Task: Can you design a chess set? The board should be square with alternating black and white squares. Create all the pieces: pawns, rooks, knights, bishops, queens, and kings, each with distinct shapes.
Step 2815:
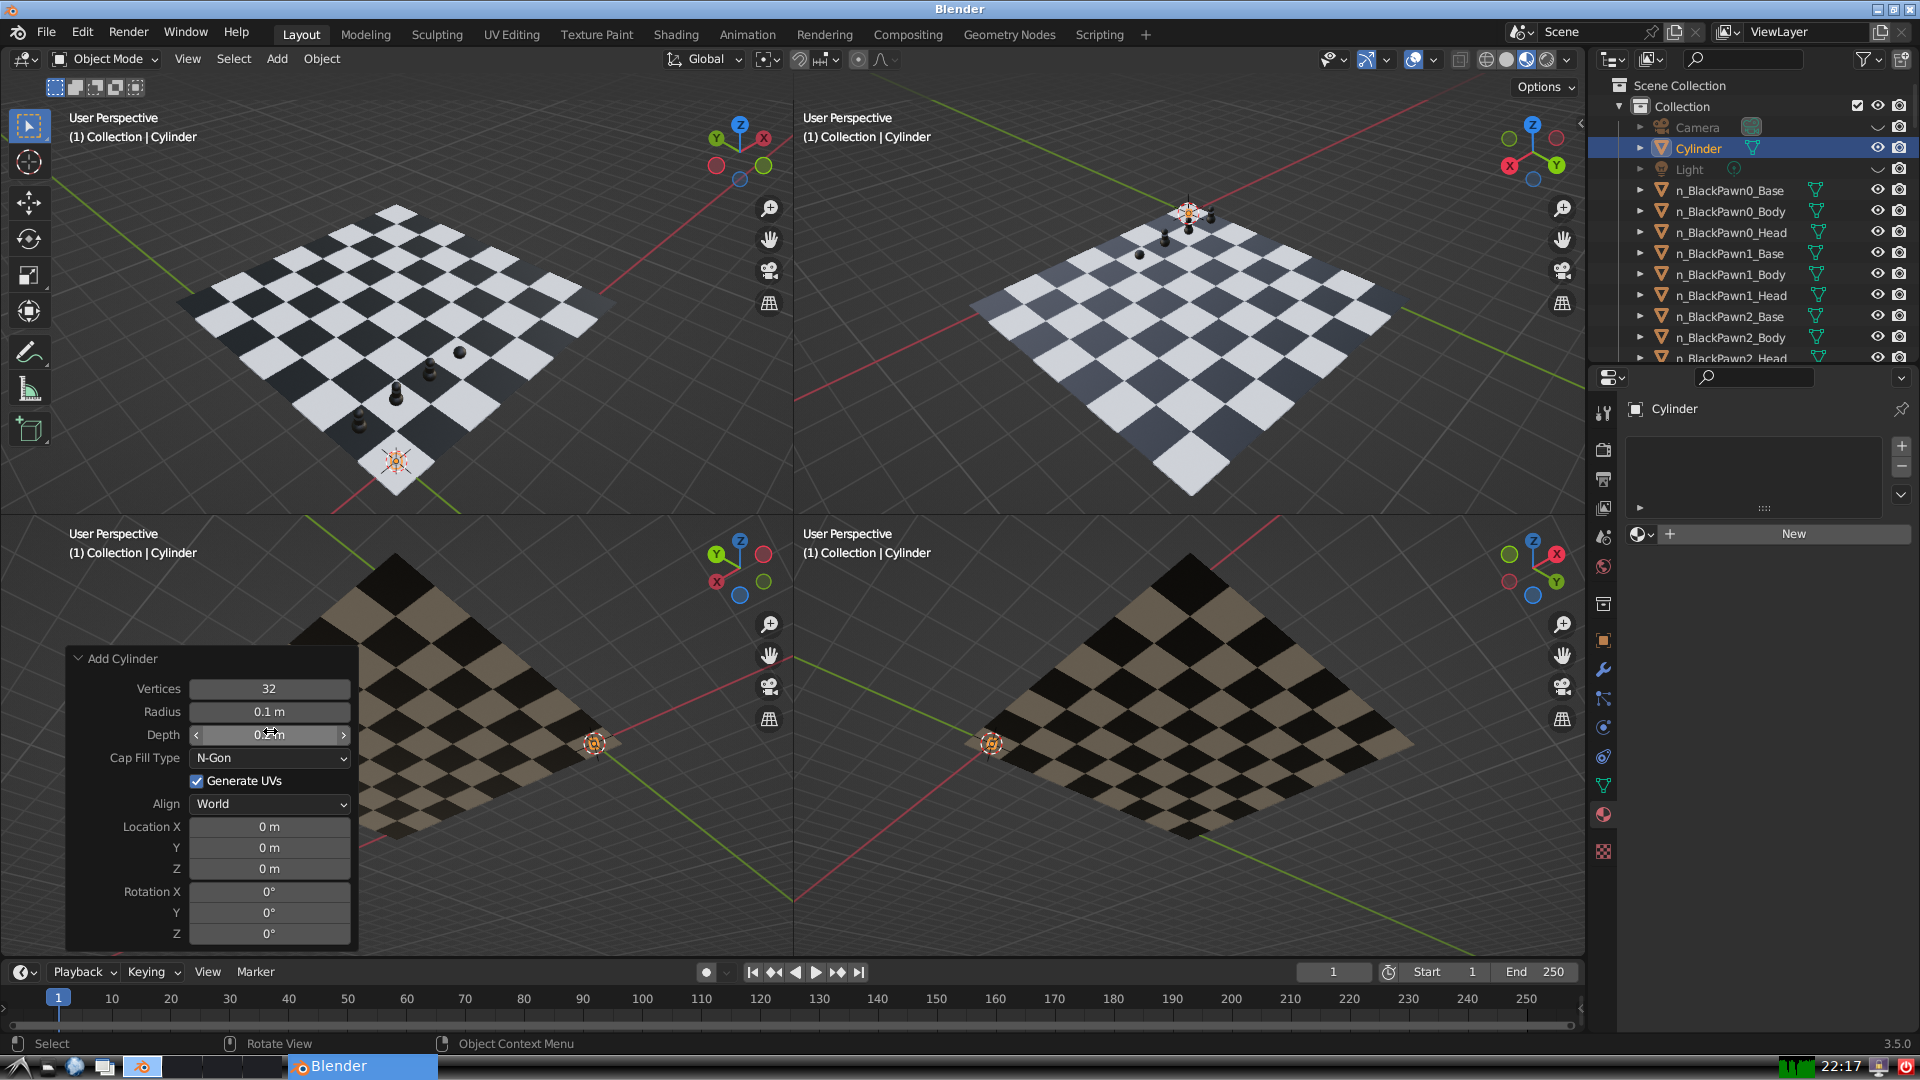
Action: click: no